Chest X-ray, AP view. Patient: 21 years old, sex M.
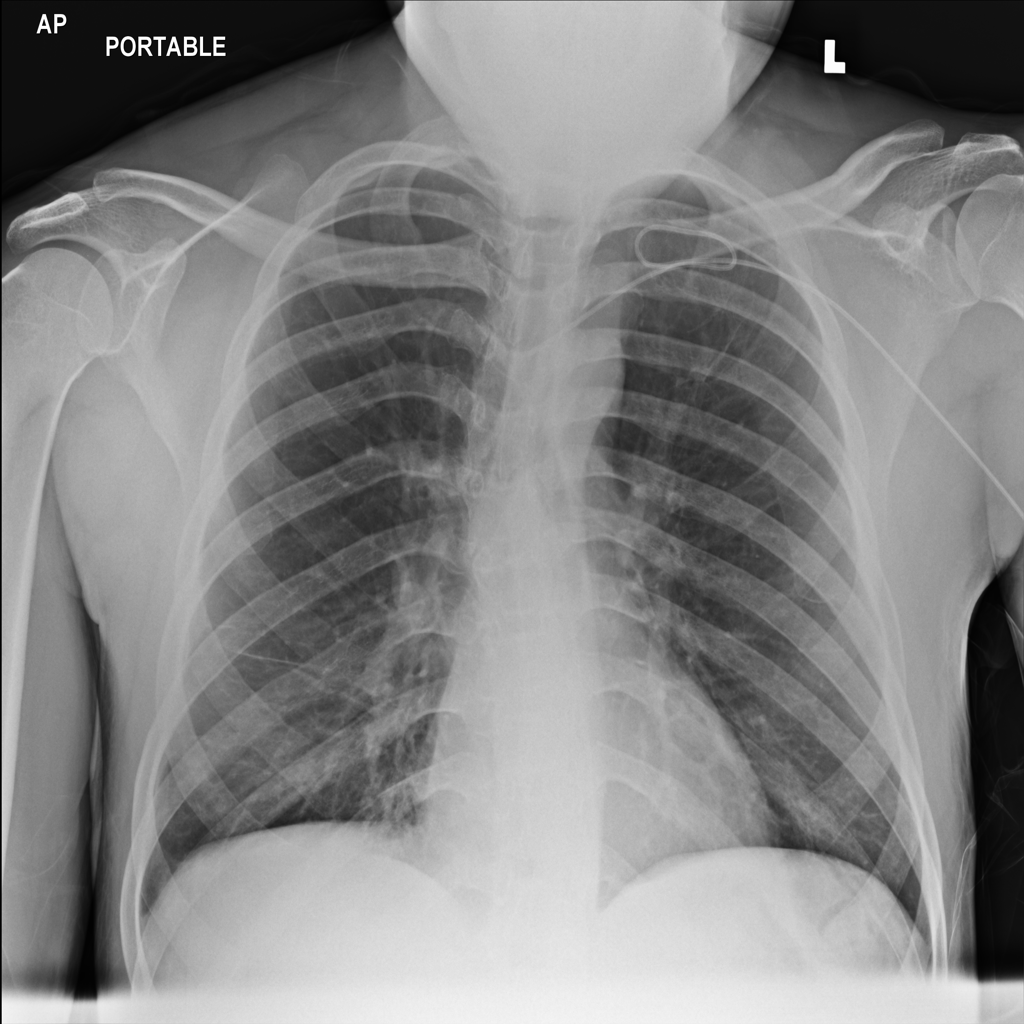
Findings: No Finding